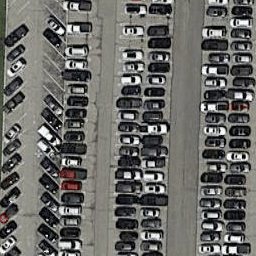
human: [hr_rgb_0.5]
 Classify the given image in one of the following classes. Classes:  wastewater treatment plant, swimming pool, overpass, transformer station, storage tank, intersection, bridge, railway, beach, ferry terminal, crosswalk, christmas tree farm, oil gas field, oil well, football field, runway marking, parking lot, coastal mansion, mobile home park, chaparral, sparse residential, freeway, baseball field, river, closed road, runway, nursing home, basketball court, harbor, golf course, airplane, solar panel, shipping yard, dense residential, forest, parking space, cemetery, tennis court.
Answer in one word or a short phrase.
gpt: parking lot